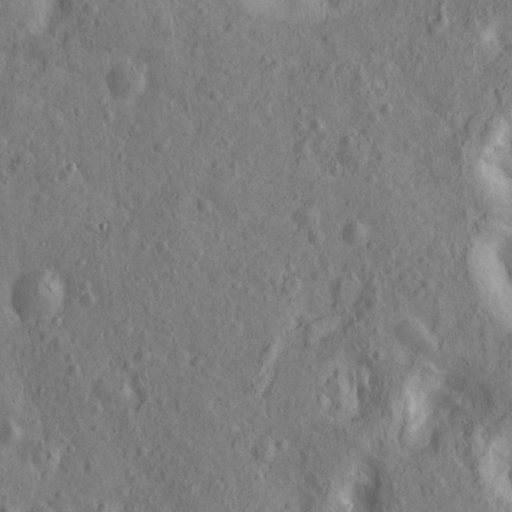
Classes present: Background, Cone